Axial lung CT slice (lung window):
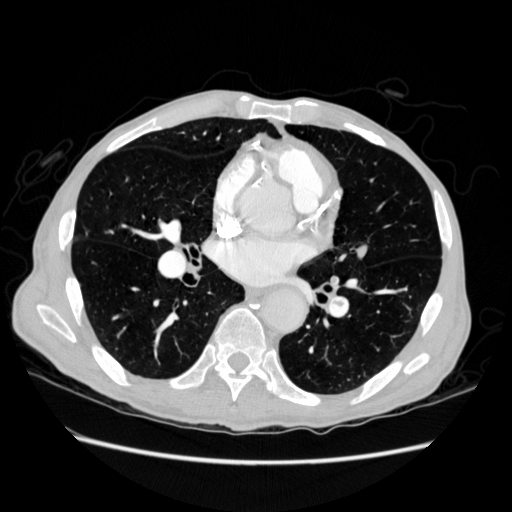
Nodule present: no